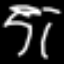
Label: palm tree